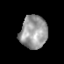
Tissue: prostate
Cell type: T cells
Senescence score: 0.3152
Nuclear area (px): 881
Mean DAPI intensity: 153.644